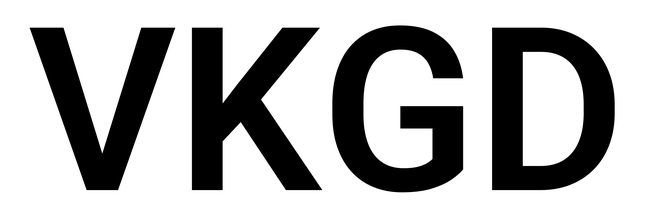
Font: Roboto_SemiBold